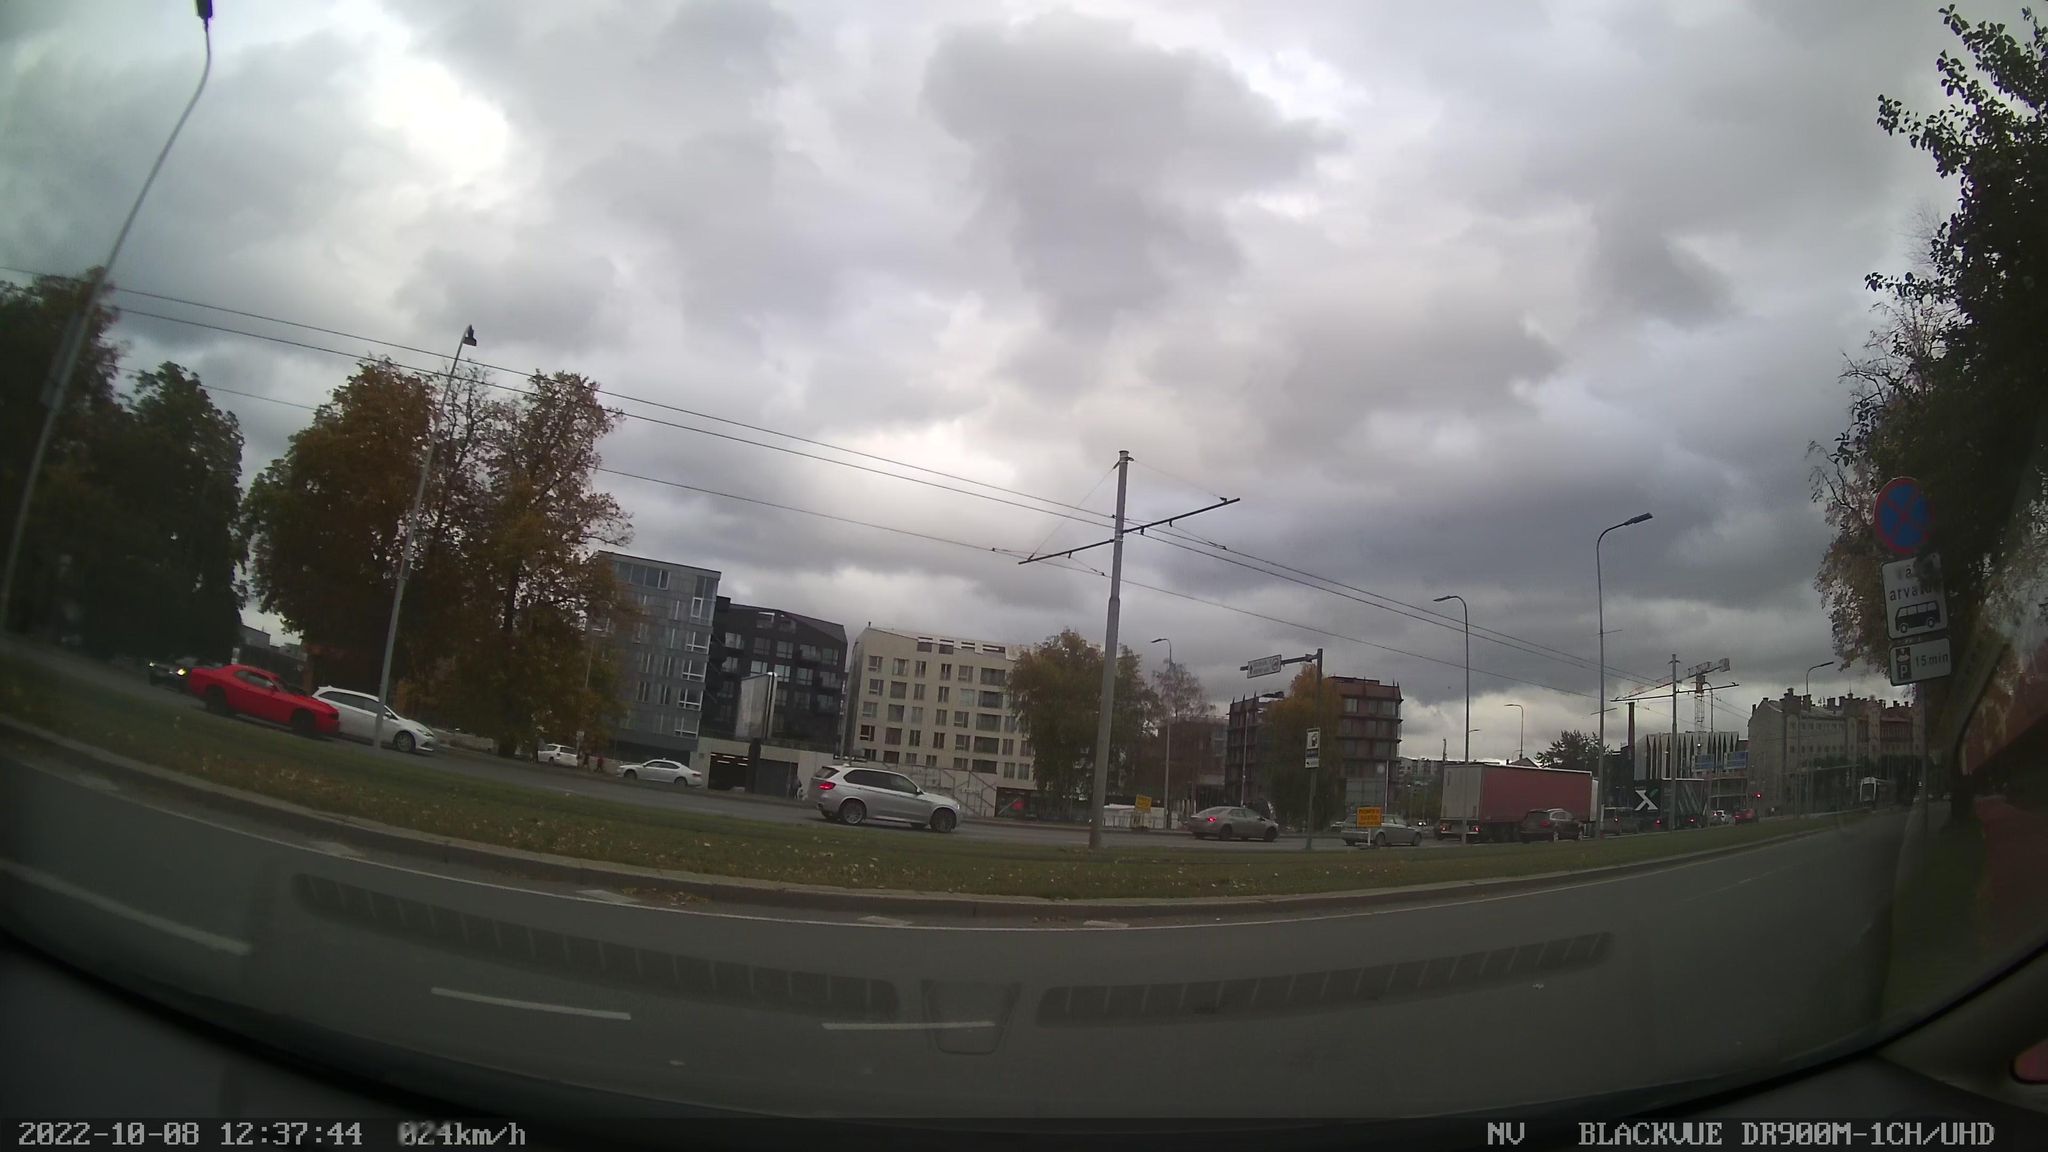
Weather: cloudy
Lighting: day
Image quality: good
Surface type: driving surface
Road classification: residential
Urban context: urban centre
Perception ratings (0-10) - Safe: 3.13, Lively: 5.25, Beautiful: 3.15, Boring: 4.21, Depressing: 2.48, Wealthy: 0.94